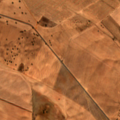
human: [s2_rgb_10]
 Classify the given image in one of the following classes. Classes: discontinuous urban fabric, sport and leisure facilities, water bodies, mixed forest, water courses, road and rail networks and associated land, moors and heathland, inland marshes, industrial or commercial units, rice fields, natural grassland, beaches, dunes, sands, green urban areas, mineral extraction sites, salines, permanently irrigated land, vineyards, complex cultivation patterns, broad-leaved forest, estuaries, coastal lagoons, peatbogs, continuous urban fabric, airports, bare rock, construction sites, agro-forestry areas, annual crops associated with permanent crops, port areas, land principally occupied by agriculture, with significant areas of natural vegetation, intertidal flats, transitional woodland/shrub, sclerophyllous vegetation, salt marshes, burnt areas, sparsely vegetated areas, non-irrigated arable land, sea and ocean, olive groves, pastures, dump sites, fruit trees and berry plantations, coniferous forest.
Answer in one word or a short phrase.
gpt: non-irrigated arable land, vineyards, olive groves, agro-forestry areas